Question: Here's an example as an image:

I want to style page elements like this using CSS, though. I can't seem to get it to work with border styles. Help appreciated.
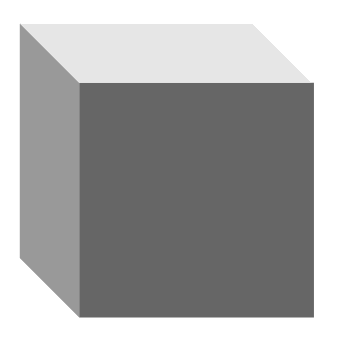
Answer: You could also do it with two skewed pseudo-elements. <URL>.
# live demo
:
'''
<div class='box'></div>
'''
:
'''
.box {
position: relative;
margin: 10em auto 0;
width: 20em; height: 20em;
background: dimgrey;
}
.box:before, .box:after {
position: absolute;
transform-origin: bottom right;
content: '';
}
.box:before {
top: 0; right: 100%; bottom: 0;
width: 4em;
background: darkgrey;
transform: skewY(45deg);
}
.box:after {
right: 0; bottom: 100%; left: 0;
height: 4em;
background: silver;
transform: skewX(45deg);
}
'''